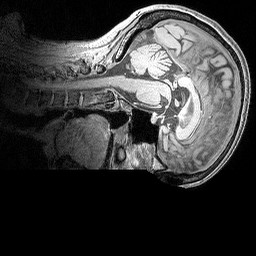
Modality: MP2RAGE
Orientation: sagittal
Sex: female
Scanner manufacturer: siemens
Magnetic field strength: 3 T
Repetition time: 5 s
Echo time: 0.00292 s